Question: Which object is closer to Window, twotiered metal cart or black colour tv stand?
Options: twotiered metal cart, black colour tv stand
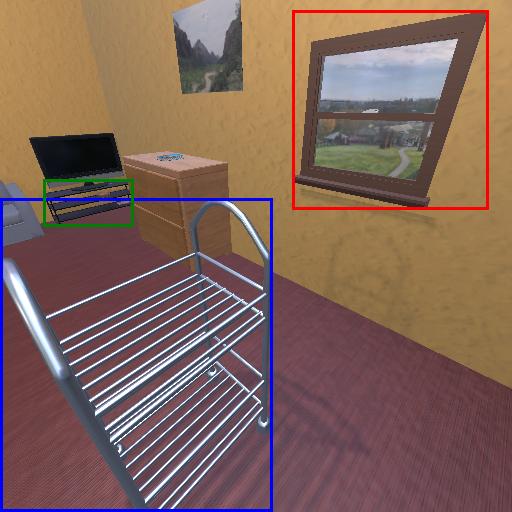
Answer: twotiered metal cart